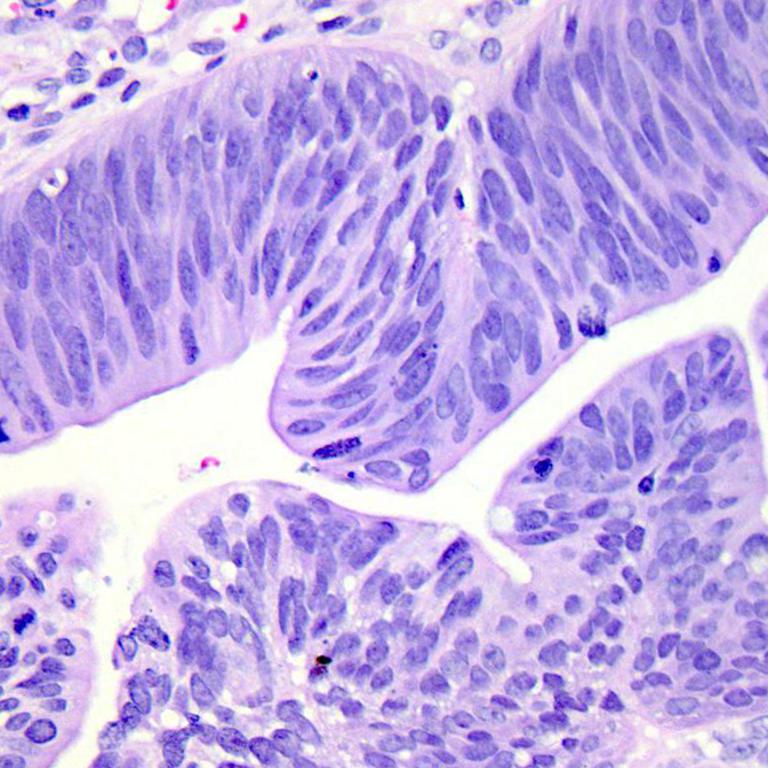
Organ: colon
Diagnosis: adenocarcinomas